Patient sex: F
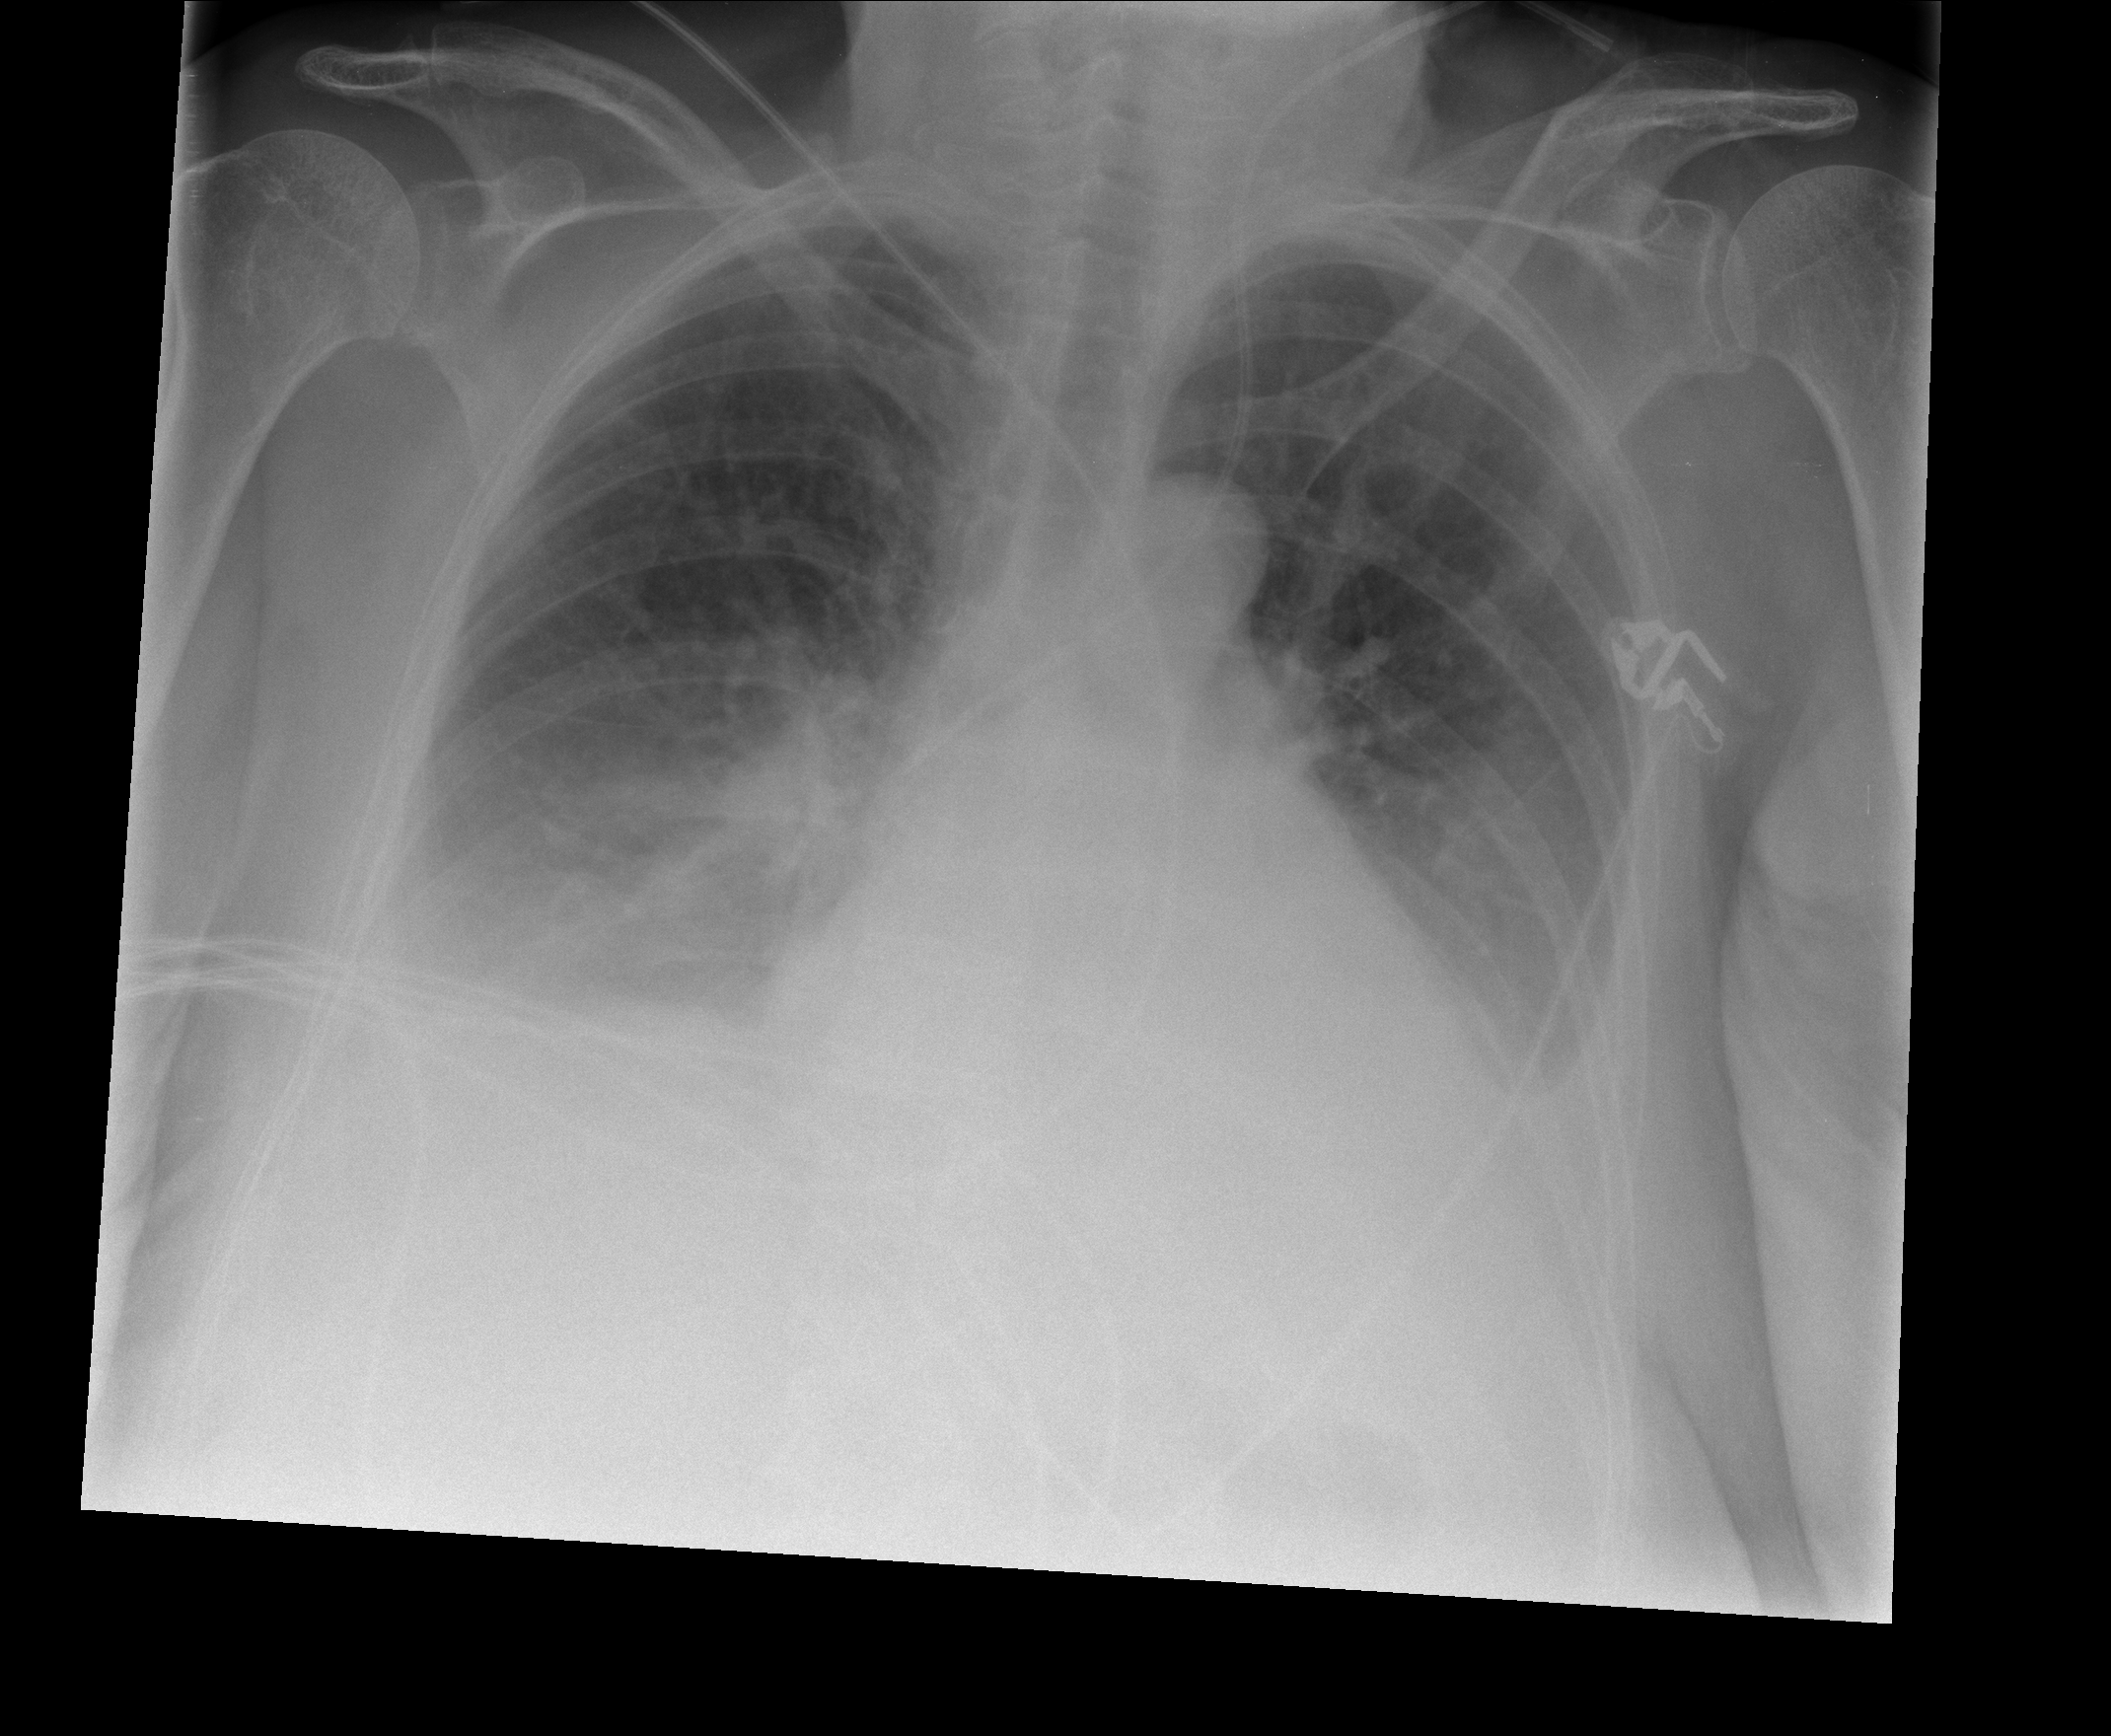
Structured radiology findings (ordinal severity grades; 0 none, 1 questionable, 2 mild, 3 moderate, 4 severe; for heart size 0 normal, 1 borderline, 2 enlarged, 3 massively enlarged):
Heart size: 2
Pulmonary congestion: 2
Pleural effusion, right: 3
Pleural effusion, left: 3
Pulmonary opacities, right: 0
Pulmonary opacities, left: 0
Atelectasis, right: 2
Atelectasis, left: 2